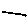
Label: line